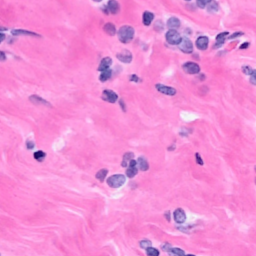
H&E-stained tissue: Breast